Question:
I have a MVC3 site in C#, I have a particular view being fed query parameters from a JavaScript function, the function redirects to the site via
> window.location.href = "../ActionName?" + query_string;
query_string being the dynamic query parameters string built by the JavaScript function.
The reason for this weirdness is that sometimes the same function passes the URL to an ASP.Net webform due to it having to use the control, the alternate action is to save some parameters in this case it passes to the view. (Can elaborate more if that does not make sense)
The whole thing works fine until I introduce [Authorize] to the action method.
Breaks if it is in place, works fine without, and [Authorize] works fine on all the other methods.
The whole URL in this case is 966 chars long, after research it seems that the value is 2048 by default but can overridden to any value of type integer, so just for grins I added the
'''
<security>
<requestFiltering>
<requestLimits maxQueryString="2048"></requestLimits>
</requestFiltering>
</security>
'''
key to the web config file under the key.
No joy there, so I got ridiculous and made it 4096, still no joy.
Now with the whole URL being 966 chars long, the authorize attribute cannot seriously be adding another <PHONE> chars, so how can I determine what the error actually is, or why the setting is not taking effect.
VS2010 Pro SP1
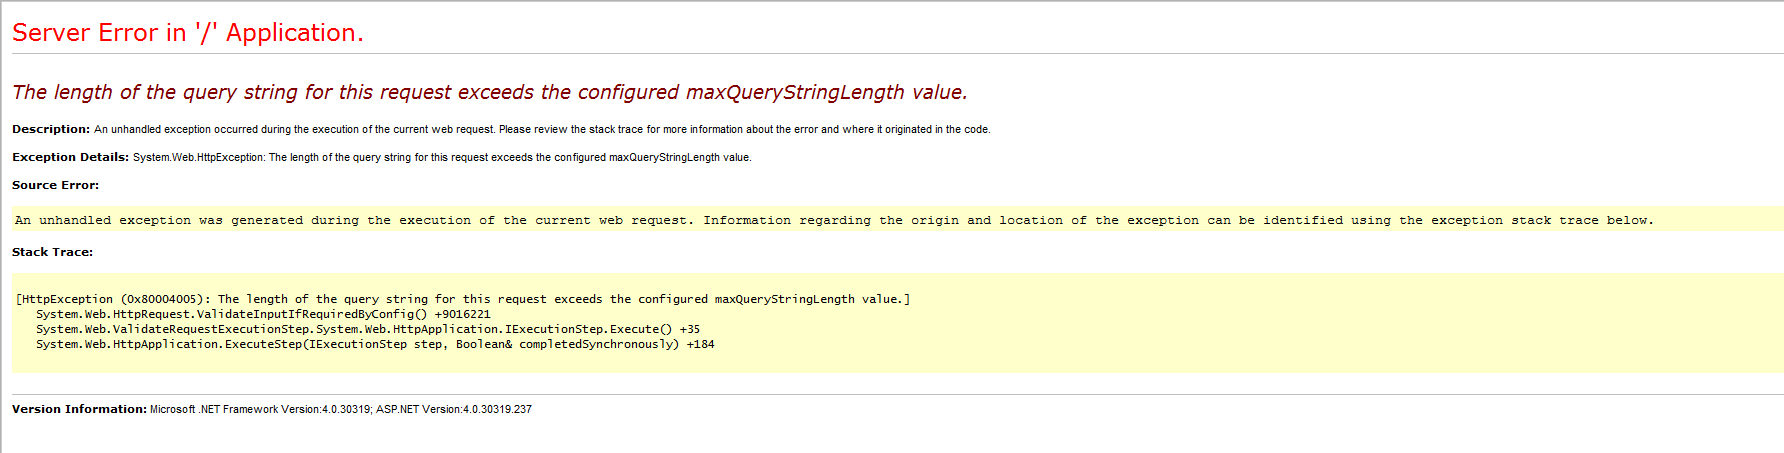
Answer: When an unauthorized request comes in, the entire request is URL encoded, and added as a query string to the request to the authorization form, so I can see where this may result in a problem given your situation.
According to MSDN, the correct element to modify to reset maxQueryStringLength in web.config is the '<httpRuntime>' element inside the '<system.web>' element, see <URL>. Try modifying that element.